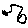
Label: cat